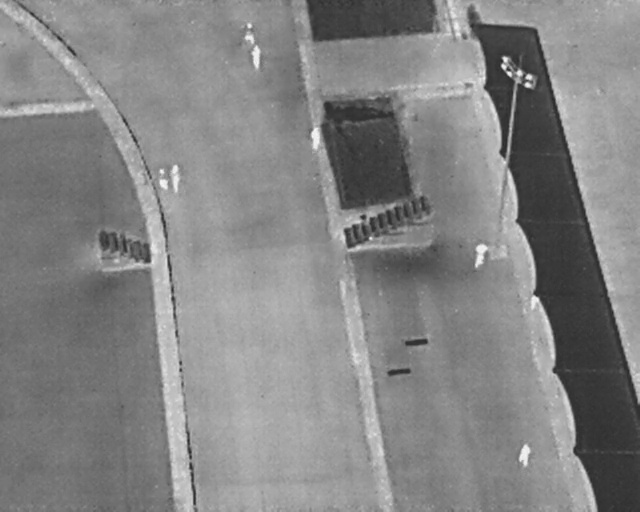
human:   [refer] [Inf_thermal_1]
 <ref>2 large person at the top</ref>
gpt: <box>[[37, 9, 41, 12, 2], [47, 25, 51, 28, 2]]</box>